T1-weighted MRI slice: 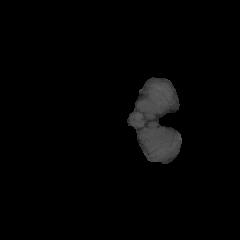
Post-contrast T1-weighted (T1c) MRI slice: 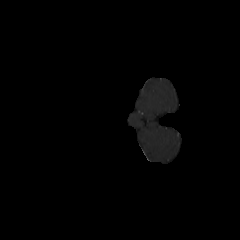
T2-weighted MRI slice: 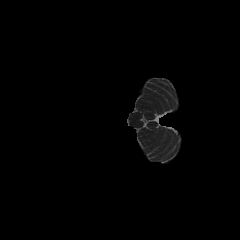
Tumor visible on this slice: no